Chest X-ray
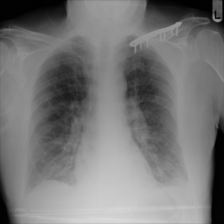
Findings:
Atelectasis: negative
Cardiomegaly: negative
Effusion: positive
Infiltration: negative
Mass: negative
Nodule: negative
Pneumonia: positive
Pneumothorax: negative
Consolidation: negative
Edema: positive
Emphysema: negative
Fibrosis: negative
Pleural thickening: negative
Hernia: negative